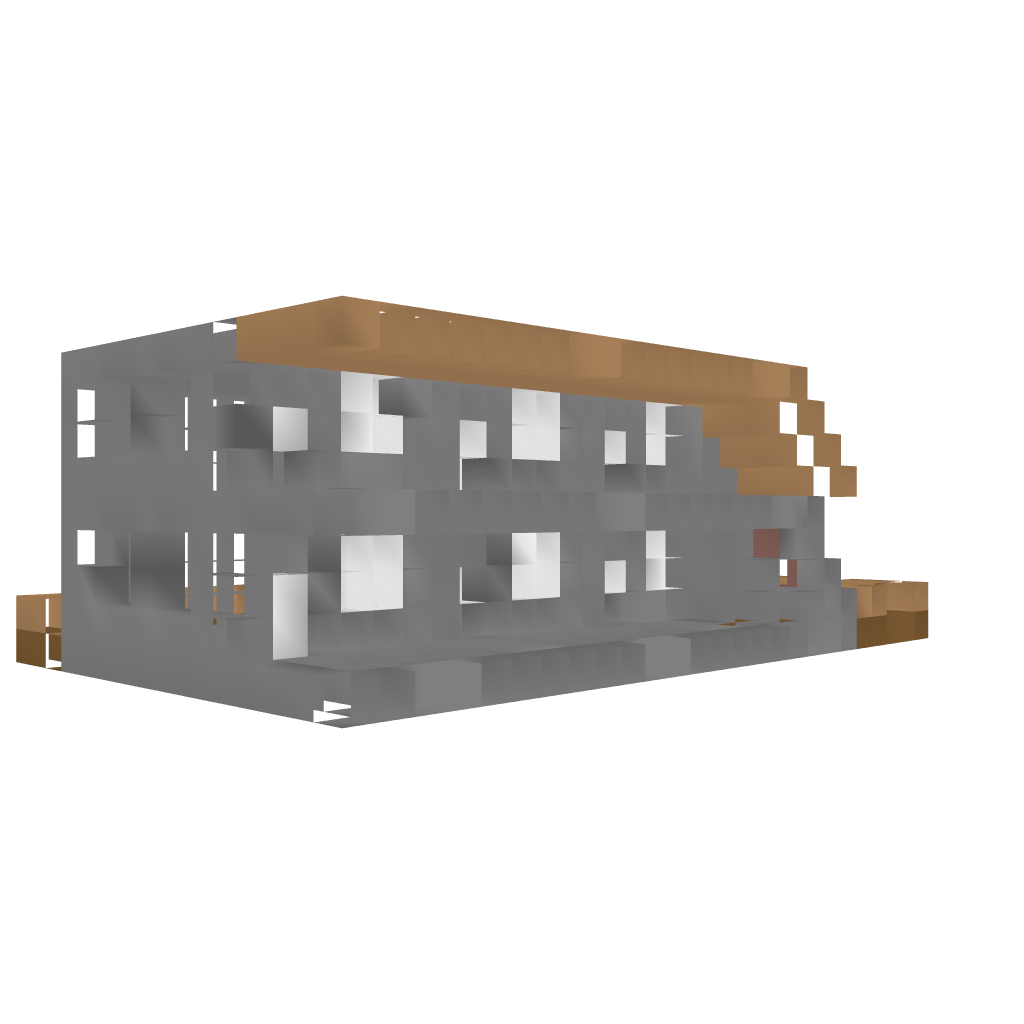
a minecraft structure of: g_motel1 bad low quality